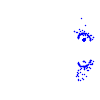
Particle: proton